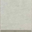
Piece: xx